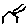
Label: house